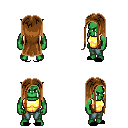
a pixel art fantasy rpg character, male body template, orc, green skin, gold chest armor, teal pants, brown extra-long hairstyle, black slippers, four views (front, back, left, right), 2x2 character sprite sheet, small pixel art, hard edges, no anti-aliasing